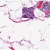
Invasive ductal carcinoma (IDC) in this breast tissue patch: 0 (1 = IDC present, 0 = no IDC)